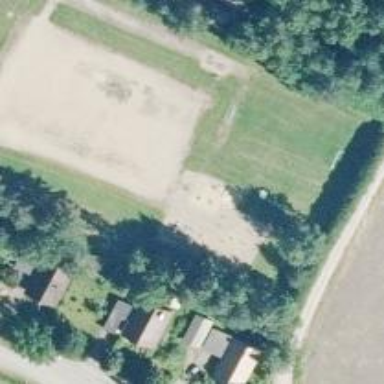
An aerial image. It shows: Playground with spinner.